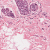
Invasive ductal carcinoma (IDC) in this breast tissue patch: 0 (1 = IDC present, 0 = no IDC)